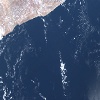
Label: water